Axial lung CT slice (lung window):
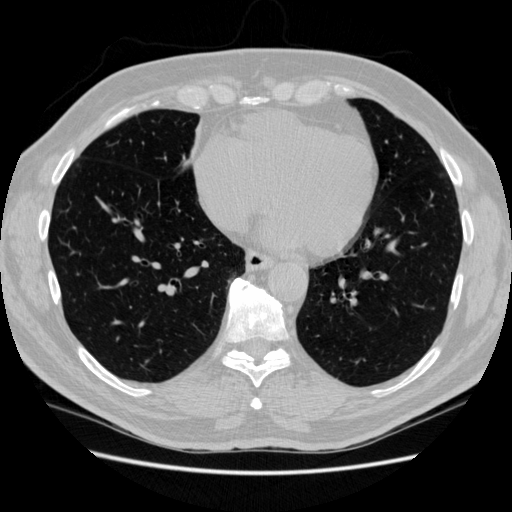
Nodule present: no